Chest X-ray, AP view. Patient: 51 years old, sex M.
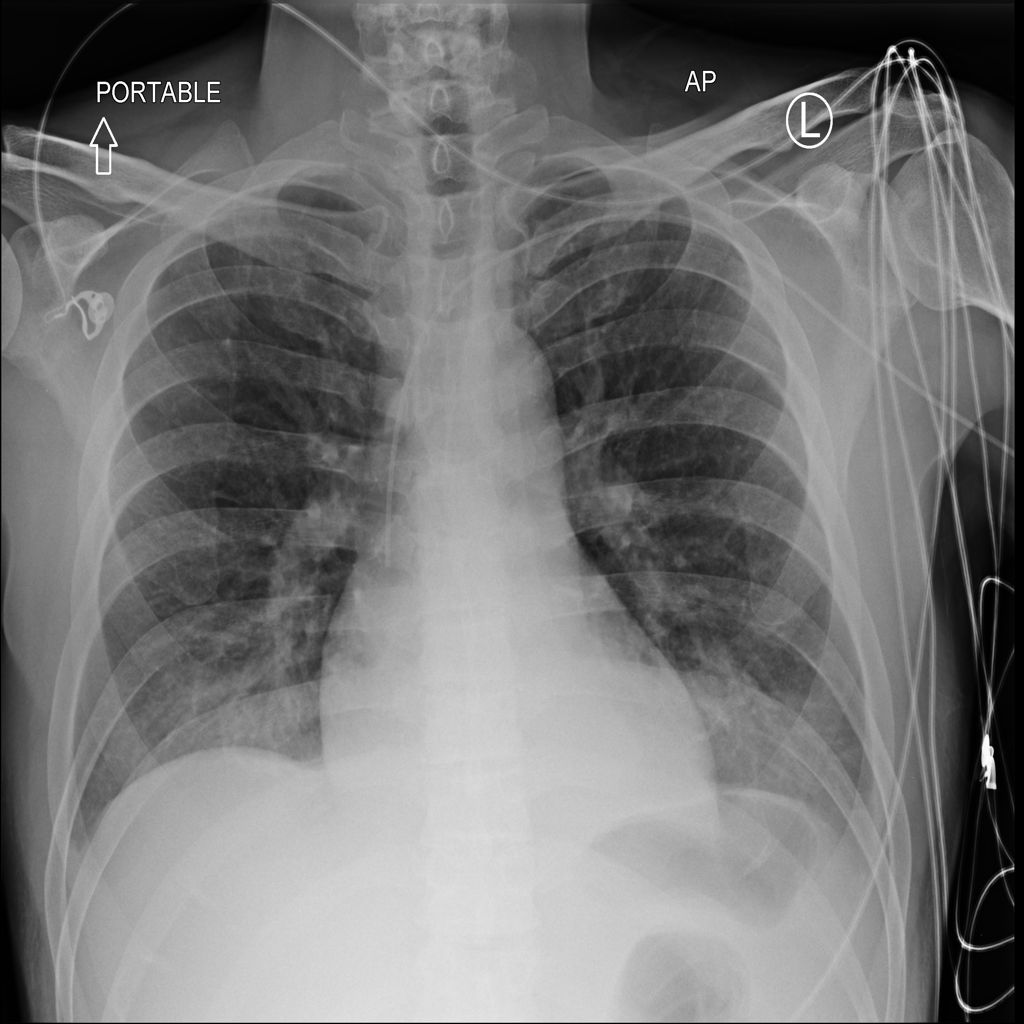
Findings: No Finding